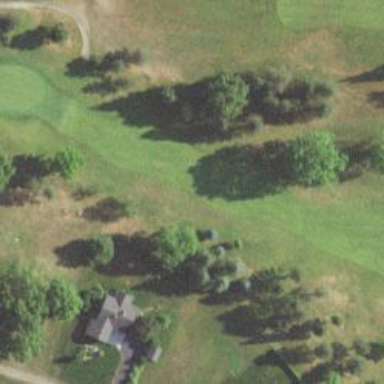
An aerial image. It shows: Grassy area designated as golf fairway.